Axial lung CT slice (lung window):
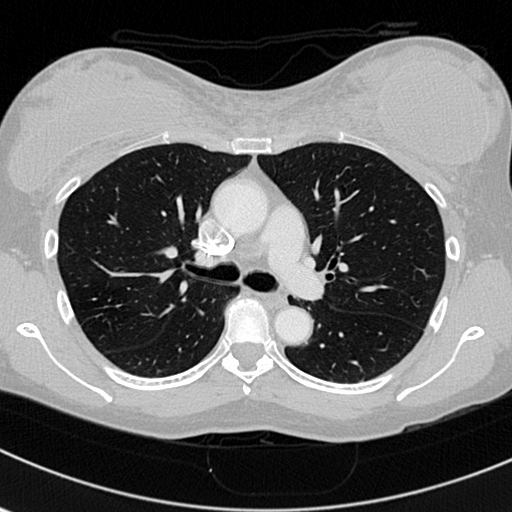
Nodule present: no